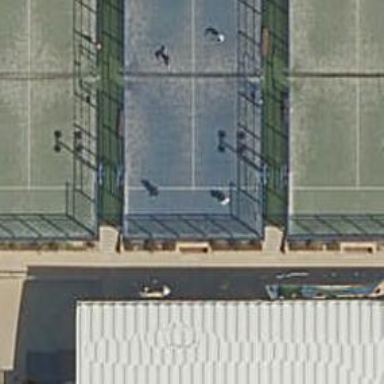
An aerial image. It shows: Artificial turf pitch for leisure land.